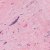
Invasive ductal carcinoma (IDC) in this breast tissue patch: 0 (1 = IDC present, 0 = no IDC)